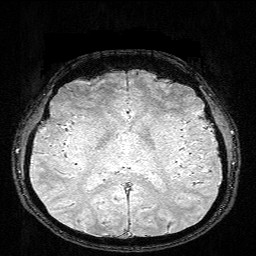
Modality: FLASH
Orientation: coronal
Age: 29
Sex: male